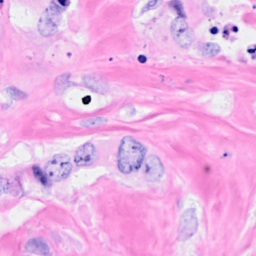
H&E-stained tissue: Breast